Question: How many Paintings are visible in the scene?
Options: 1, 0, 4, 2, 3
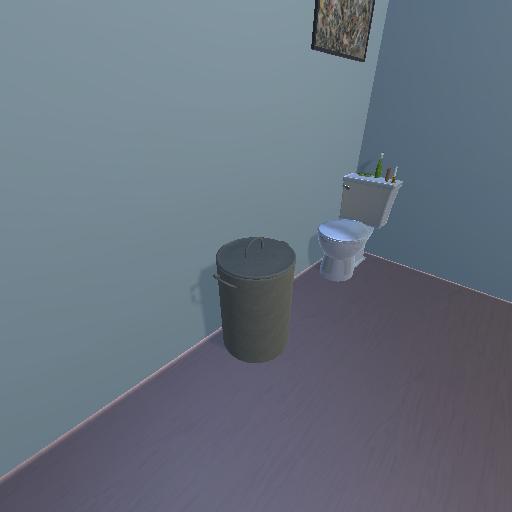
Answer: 1